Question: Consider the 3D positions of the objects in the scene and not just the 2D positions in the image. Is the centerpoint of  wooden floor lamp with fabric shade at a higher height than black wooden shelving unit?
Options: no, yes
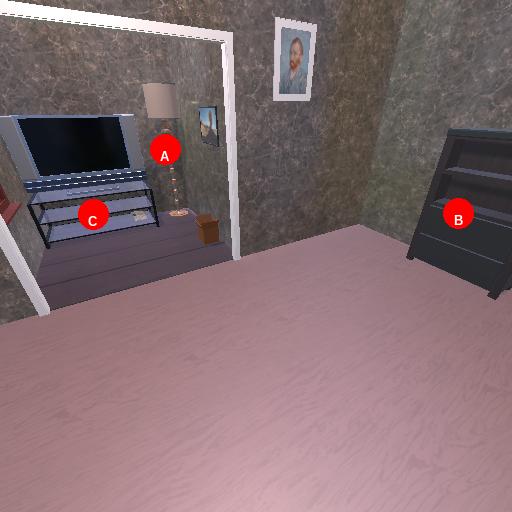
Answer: no